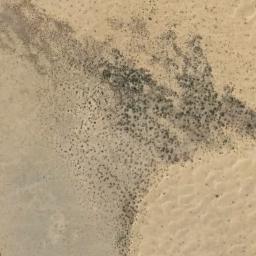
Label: chaparral